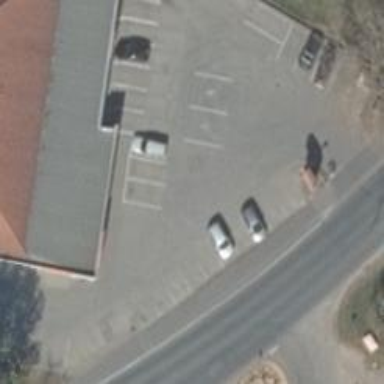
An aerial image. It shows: Parking aisle designated as service road.